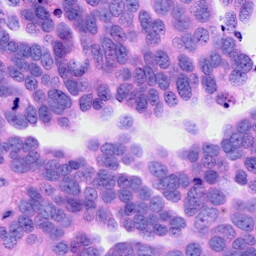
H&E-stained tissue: Ovarian